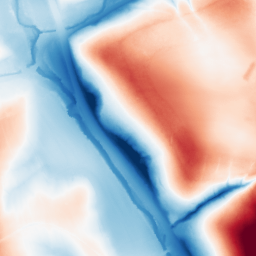
Category: classical
Decomposition family: gaussian_anisotropic
Decomposition parameters: sigma_x: 50
sigma_y: 20
Upsampling method: quintic
Upsampling parameters: scale: 4
Upsampling scale: 4